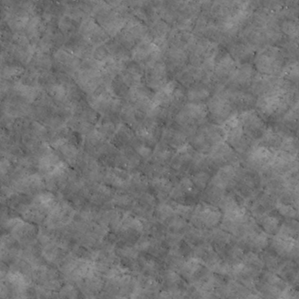
Label: non_frost